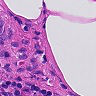
Metastatic tissue present: yes